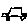
Label: car